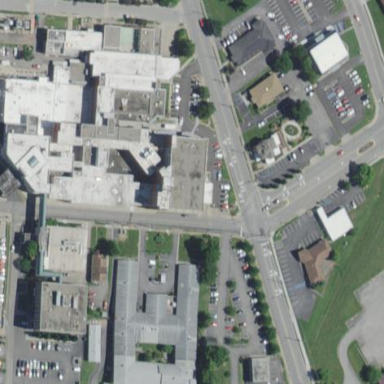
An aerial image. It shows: Hospital building.